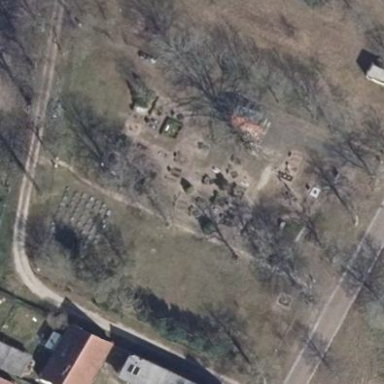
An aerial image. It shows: Graveyard.